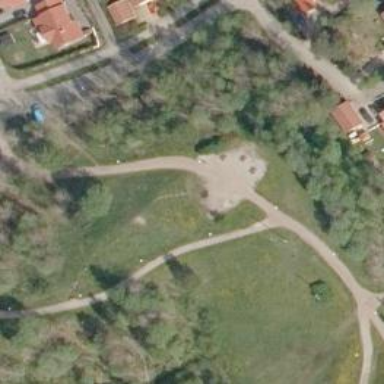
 specifically designed for the sport of disc golf."